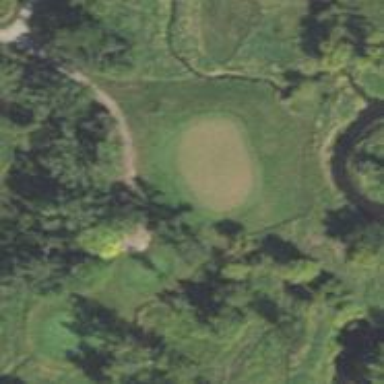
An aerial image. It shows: Golf hole.